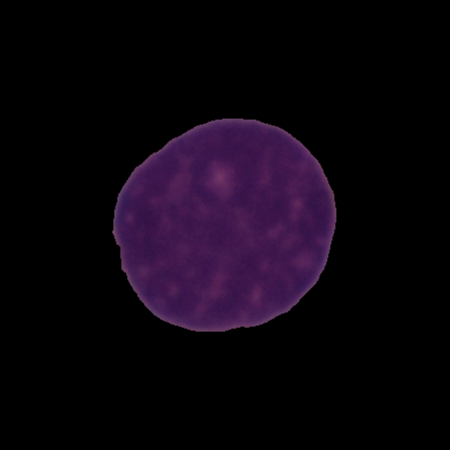
Label: cancer